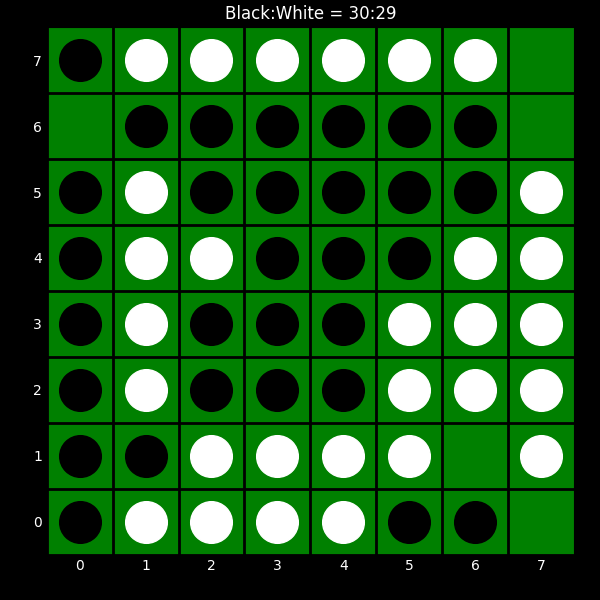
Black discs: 30
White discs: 29